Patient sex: M
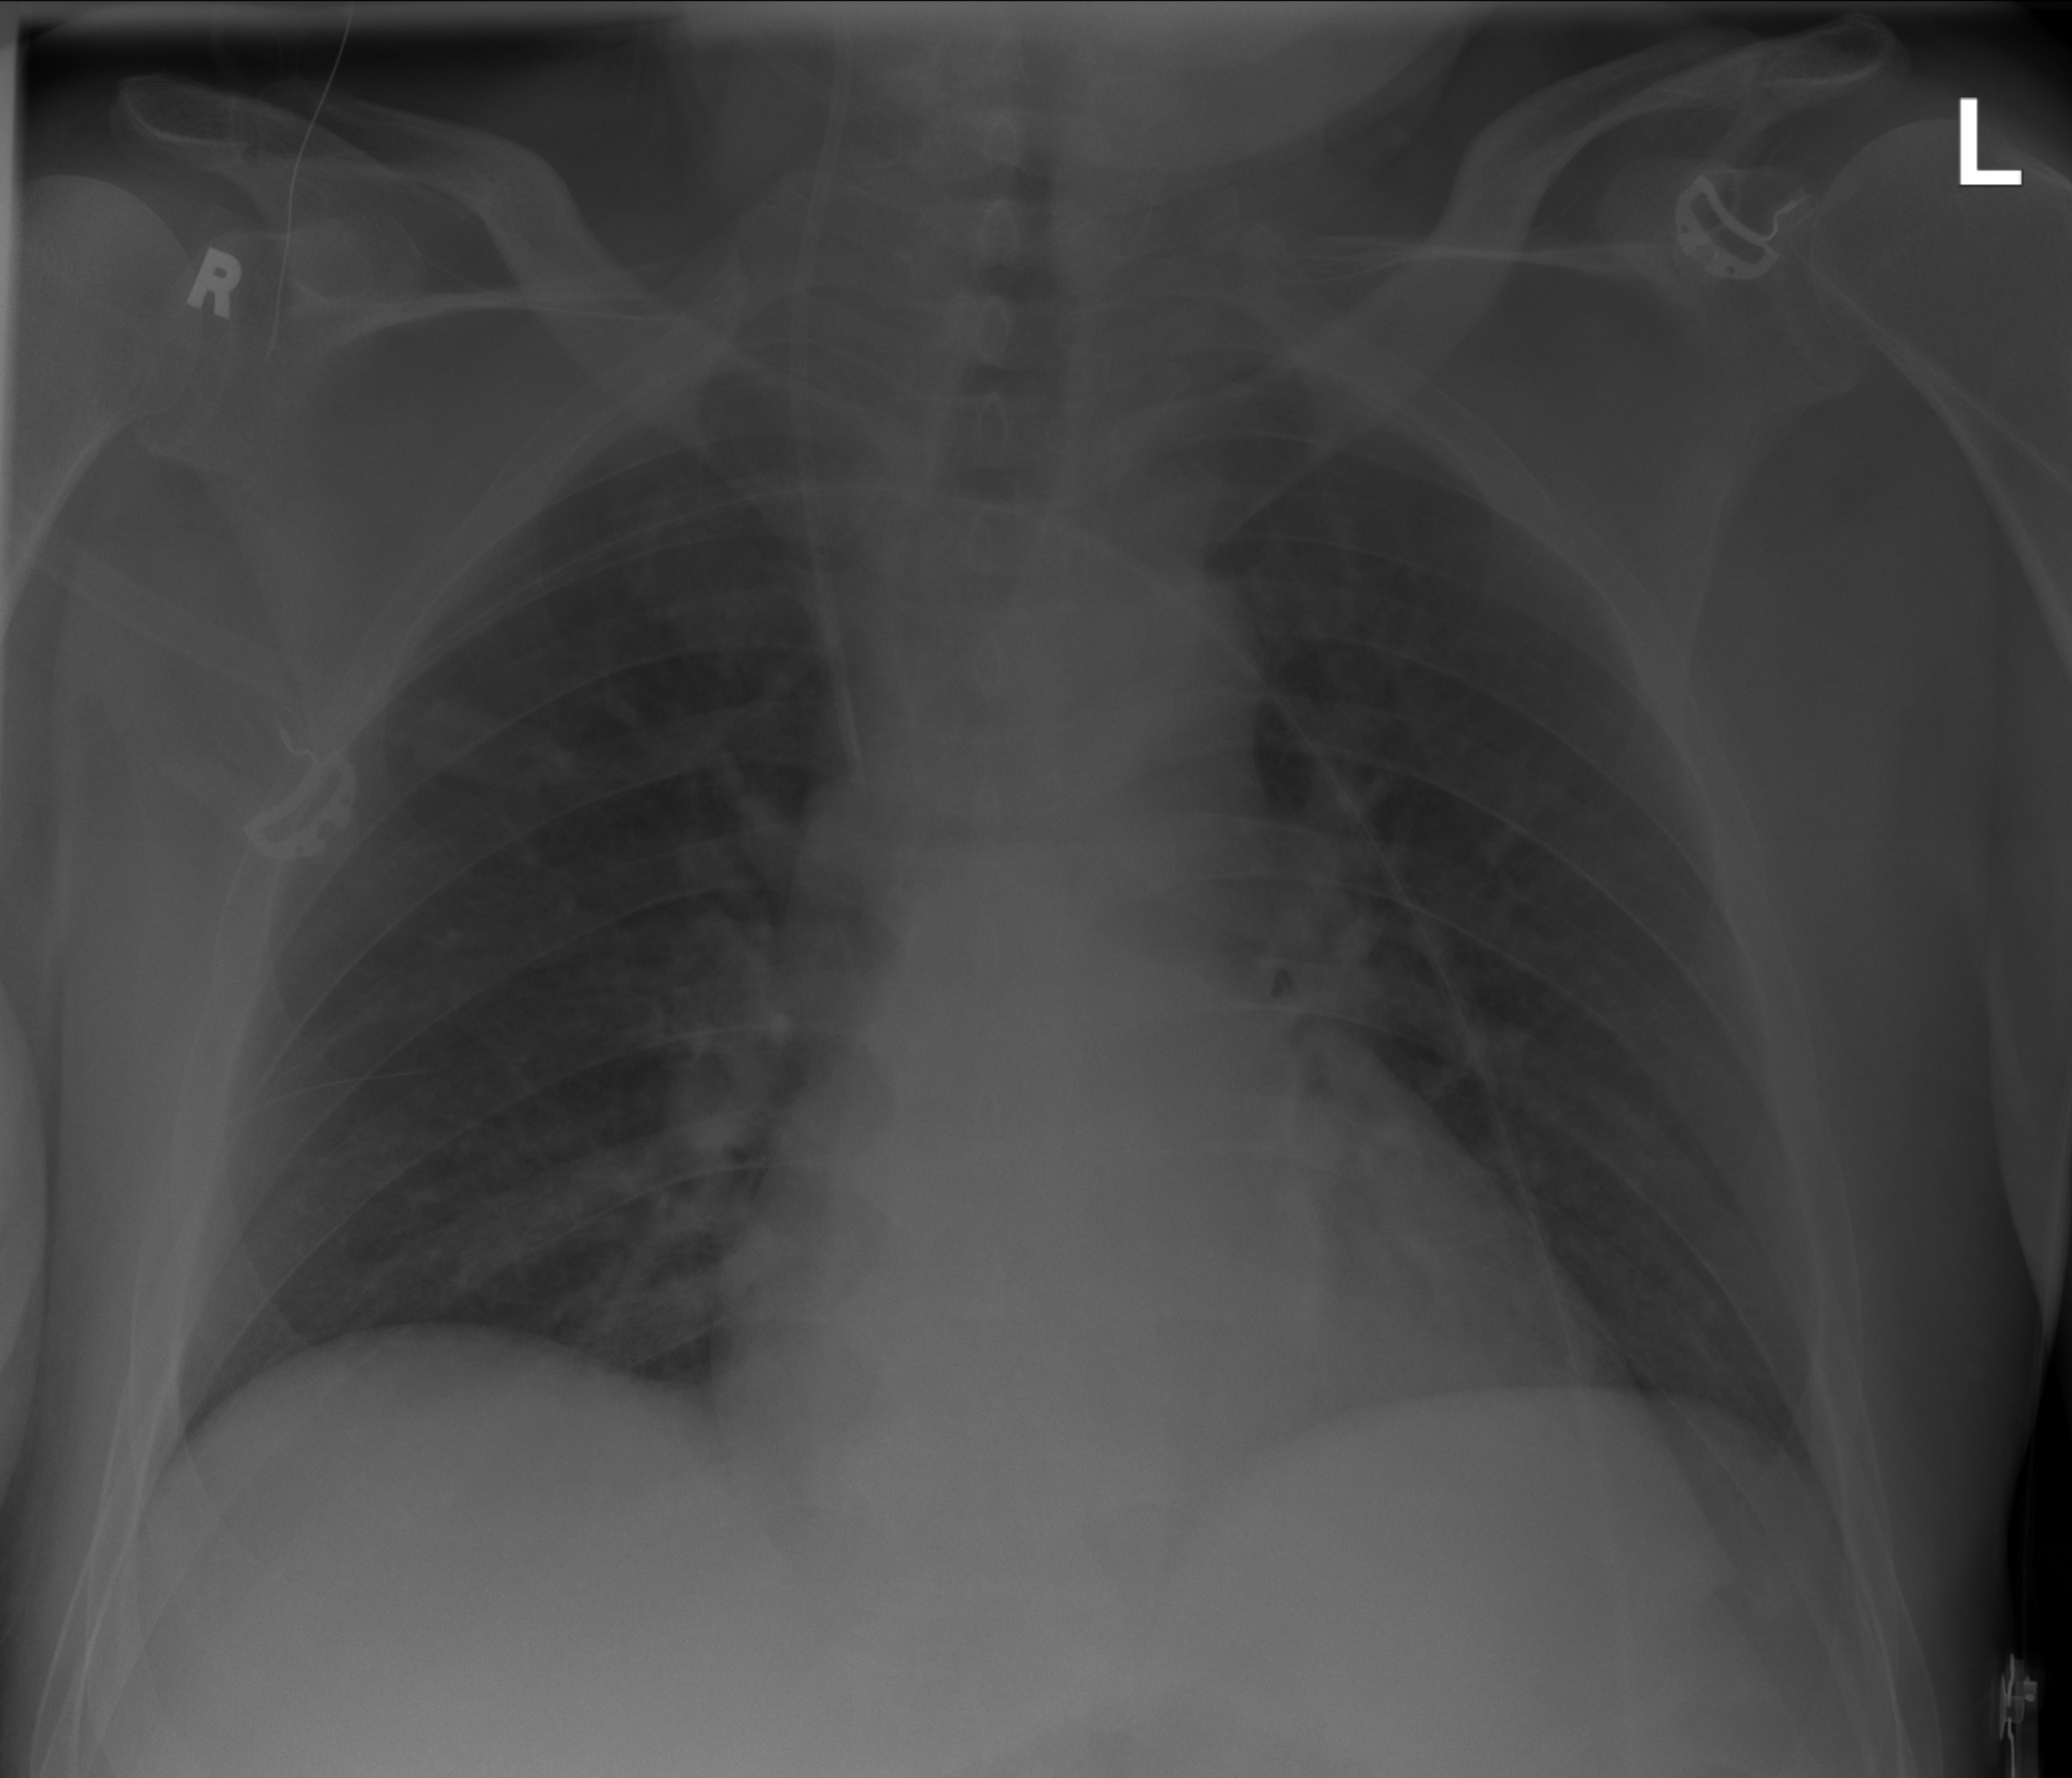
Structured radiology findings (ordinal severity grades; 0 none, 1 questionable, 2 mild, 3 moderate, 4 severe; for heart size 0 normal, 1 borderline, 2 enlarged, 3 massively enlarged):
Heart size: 1
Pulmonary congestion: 1
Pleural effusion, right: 0
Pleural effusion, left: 0
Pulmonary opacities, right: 0
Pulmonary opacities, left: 0
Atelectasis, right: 0
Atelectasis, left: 0